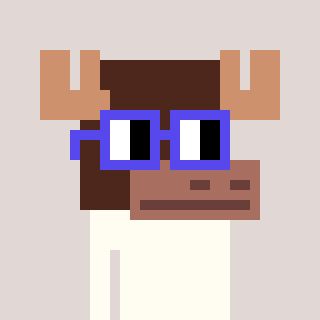
a pixel art character with square blue glasses, a moose-shaped head and a bege-colored body on a warm background